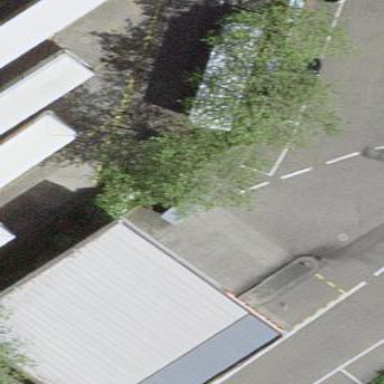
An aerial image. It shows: View of roof of building.